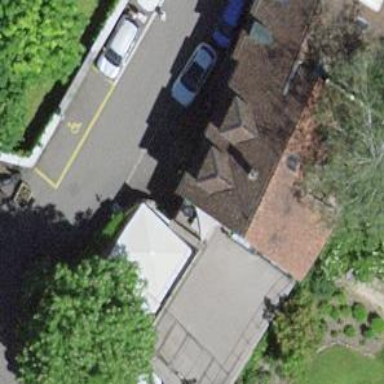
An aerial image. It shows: Restaurant.